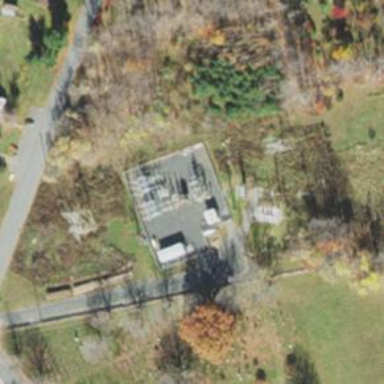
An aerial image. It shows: Outdoor distribution substation.